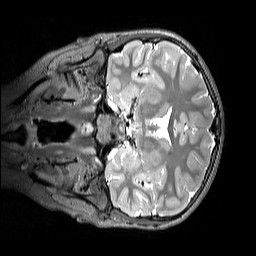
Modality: T2w
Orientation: coronal
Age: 11
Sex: female
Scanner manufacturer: siemens
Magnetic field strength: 3 T
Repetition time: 3.2 s
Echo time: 0.408 s